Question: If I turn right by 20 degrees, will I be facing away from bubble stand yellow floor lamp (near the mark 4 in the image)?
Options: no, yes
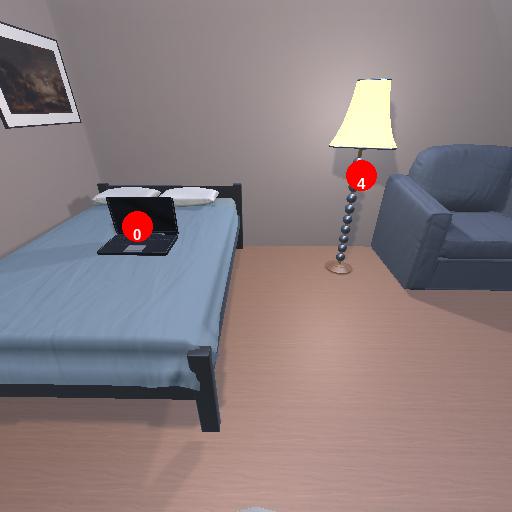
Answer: no